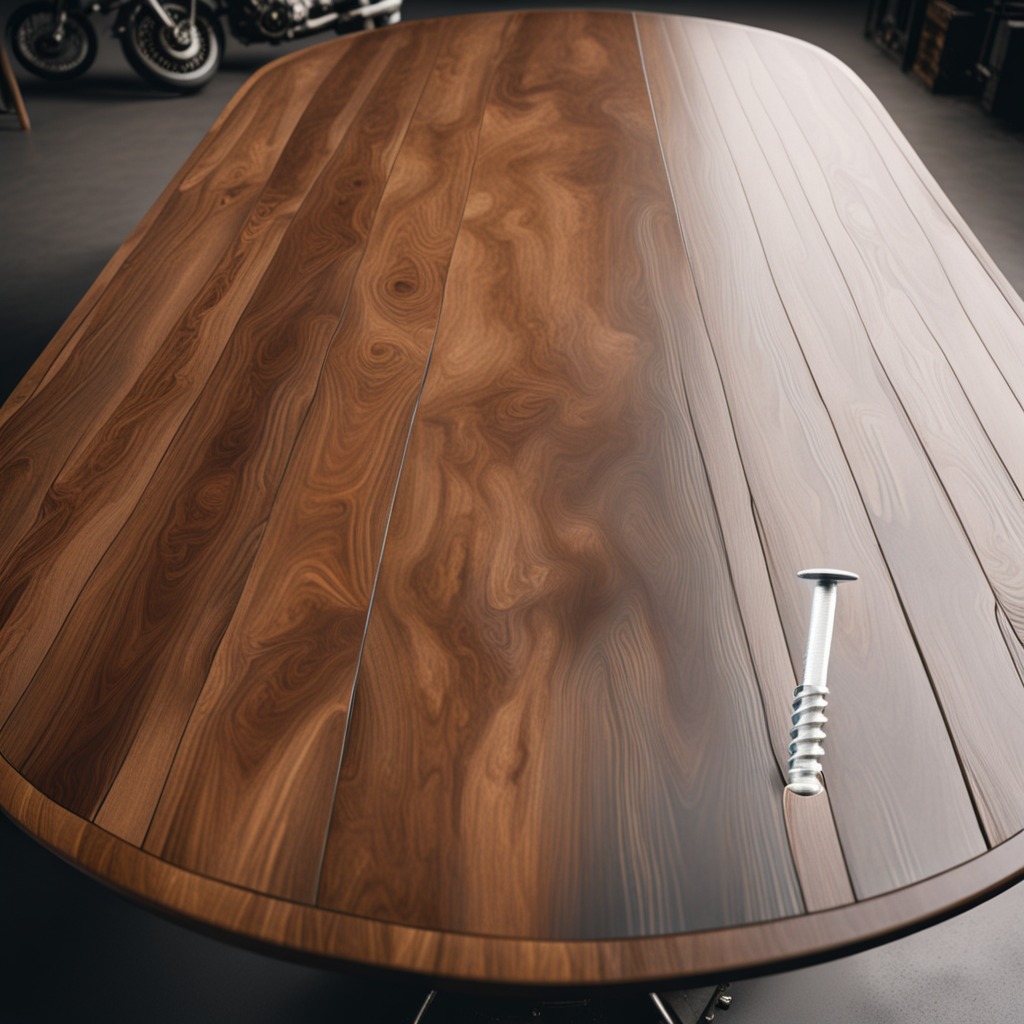
A metal screw is lying on the wooden table in the vintage motorcycle garage.